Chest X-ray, PA view. Patient: 88 years old, sex M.
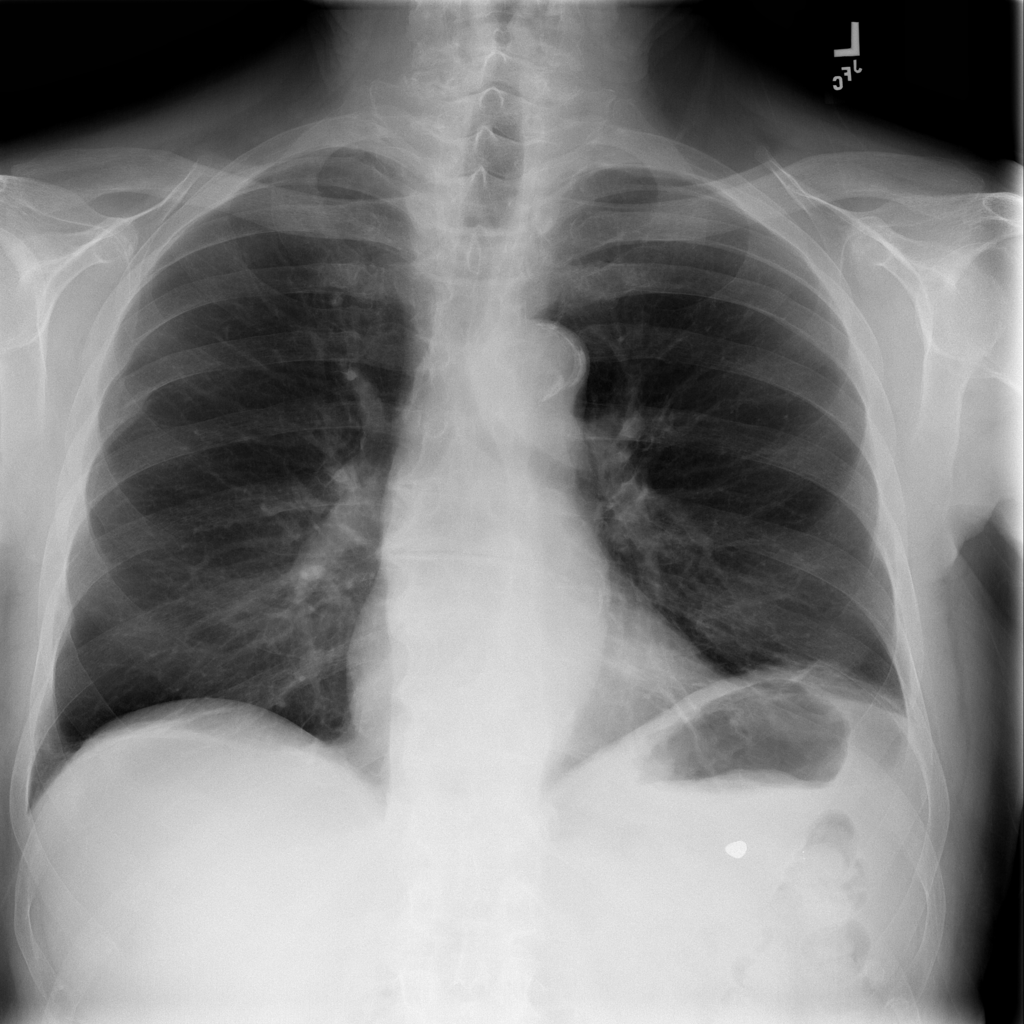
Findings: Atelectasis